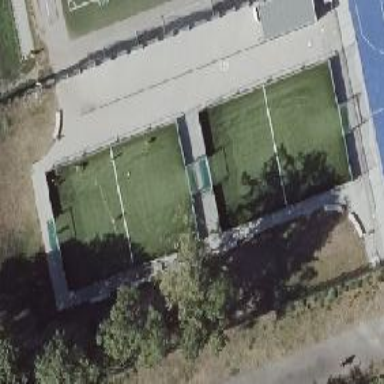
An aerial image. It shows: Artificial turf pitch used for soccer and field hockey.